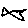
Label: fish